Question: Count the number of objects in the diagram.
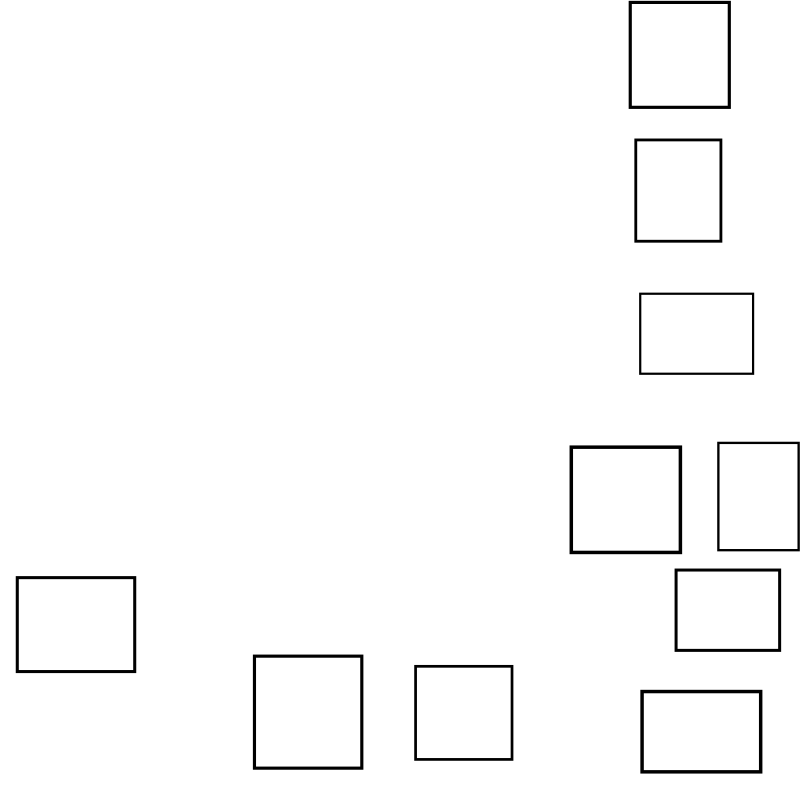
Answer: 10